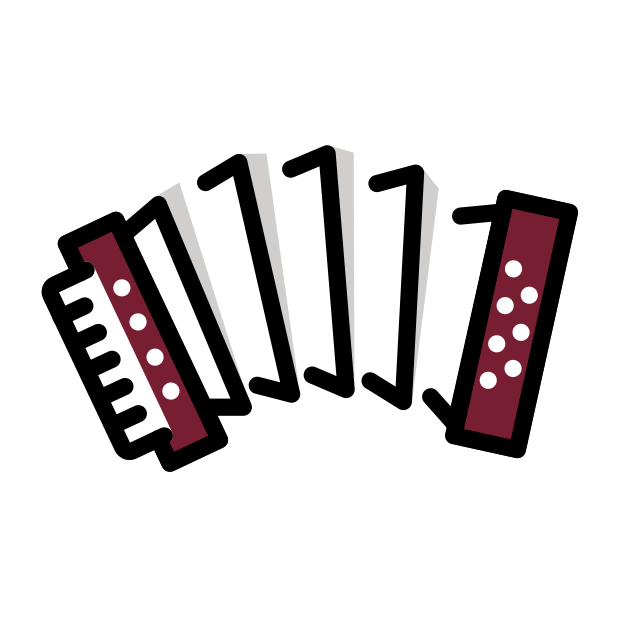
Emoji: 🪗
Name: accordion
Unicode: 0x1fa97